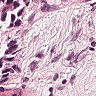
Metastatic tissue present: yes